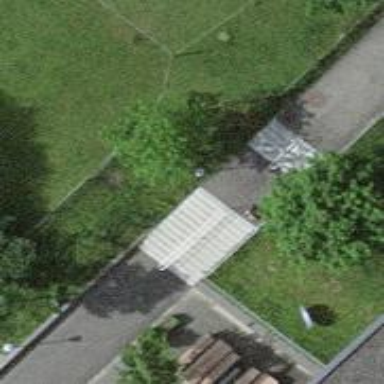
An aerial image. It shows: Set of concrete steps.